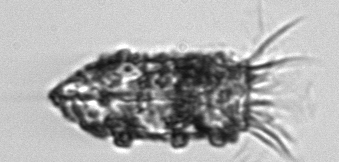
Label: Tintinnopsis